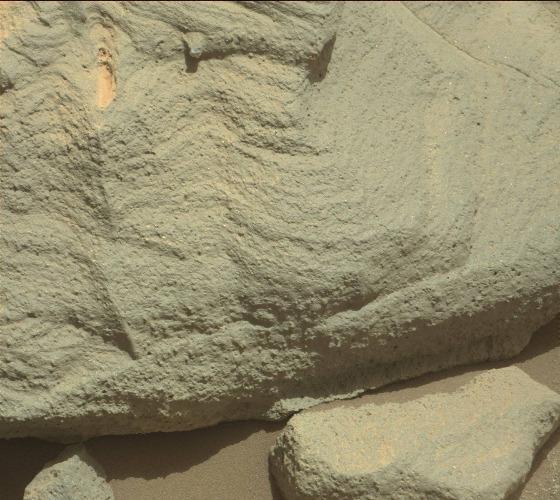
Terrain classes present: Gravel / Sand / Soil, Rock, Shadow